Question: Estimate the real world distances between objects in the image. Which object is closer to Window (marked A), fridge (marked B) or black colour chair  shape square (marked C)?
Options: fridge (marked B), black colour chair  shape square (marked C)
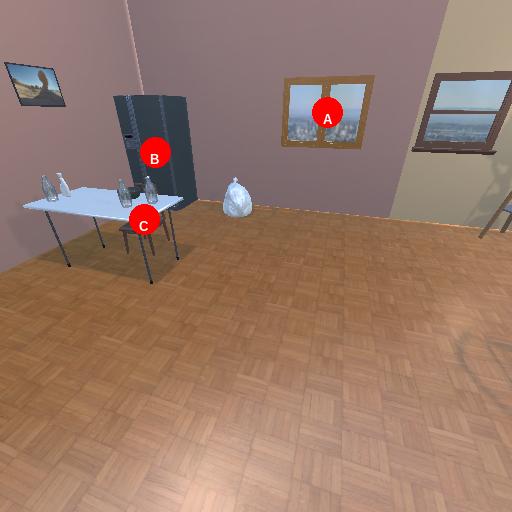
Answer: fridge (marked B)